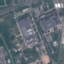
Land use / land cover class: Industrial